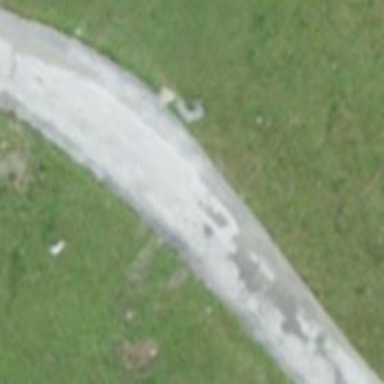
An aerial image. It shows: Unpaved track with grade1 track type.